Field crop: maize
Growth stage: 2
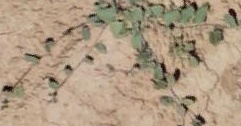
Species: convolvulus